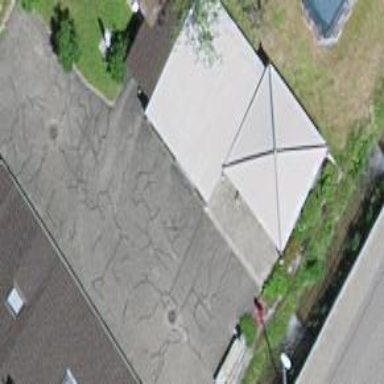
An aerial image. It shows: Garage building.